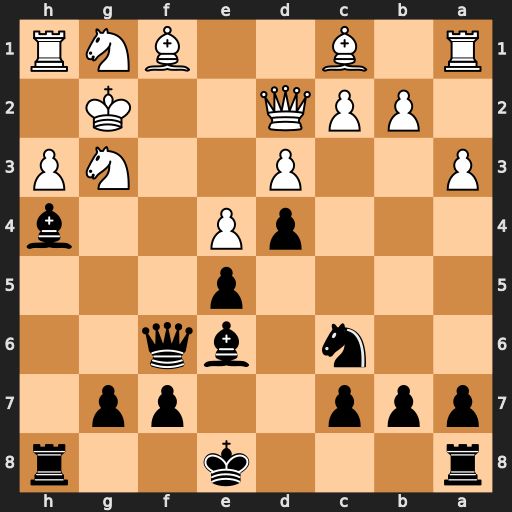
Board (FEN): r3k2r/ppp2pp1/2n1bq2/4p3/3pP2b/P2P2NP/1PPQ2K1/R1B2BNR
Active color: b
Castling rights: kq
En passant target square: -
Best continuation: Bxg3 Kxg3 Qxf1